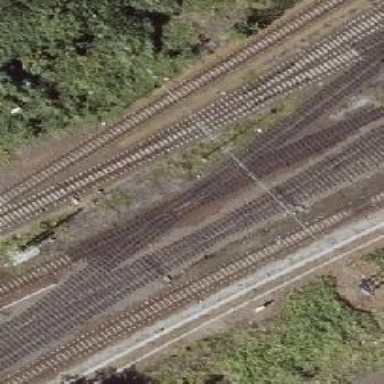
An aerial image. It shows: Rail siding with electrified contact lines.